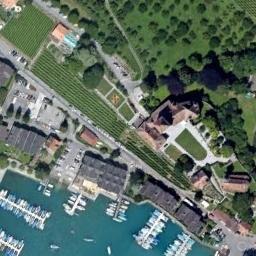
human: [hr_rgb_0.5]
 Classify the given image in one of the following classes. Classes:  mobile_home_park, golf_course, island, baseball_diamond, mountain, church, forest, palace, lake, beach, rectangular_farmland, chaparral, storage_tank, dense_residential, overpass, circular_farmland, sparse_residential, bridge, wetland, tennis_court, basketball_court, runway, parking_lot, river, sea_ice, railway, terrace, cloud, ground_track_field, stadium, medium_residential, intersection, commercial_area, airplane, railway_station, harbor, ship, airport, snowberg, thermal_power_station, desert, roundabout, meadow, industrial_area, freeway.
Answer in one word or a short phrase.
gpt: palace